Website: crate-barrel
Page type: account-selection
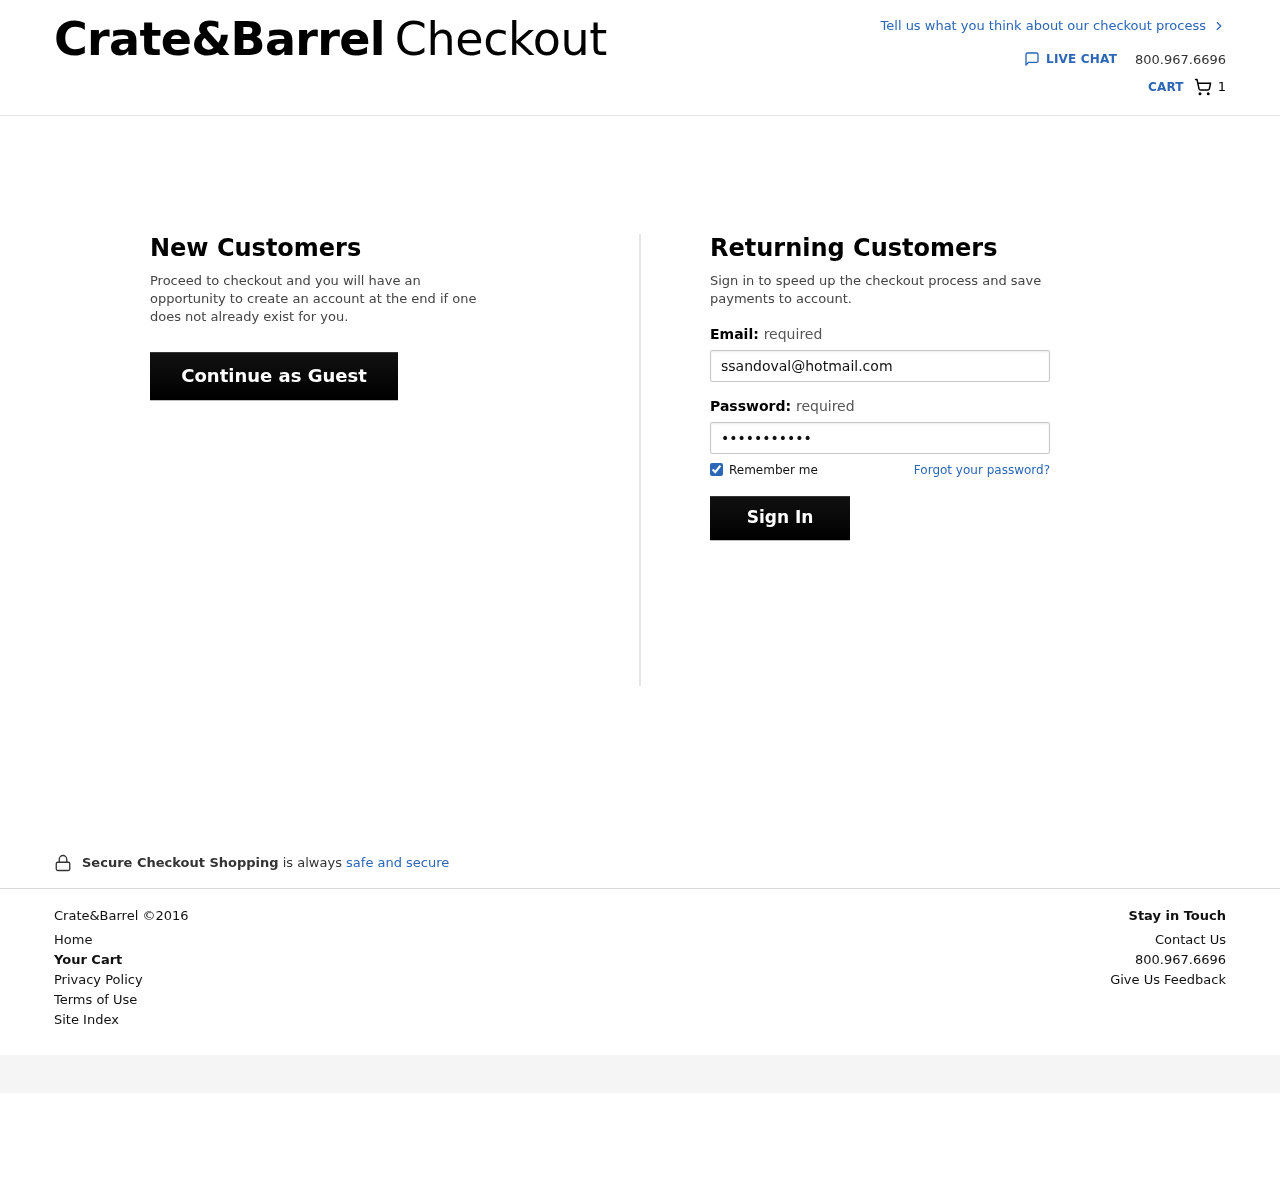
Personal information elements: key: PII_EMAIL
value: ssandoval@hotmail.com
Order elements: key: ORDER_NUM_ITEMS
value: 1